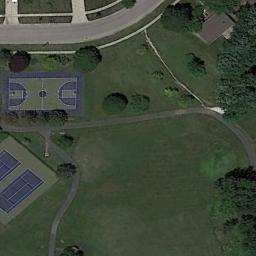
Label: basketball_court